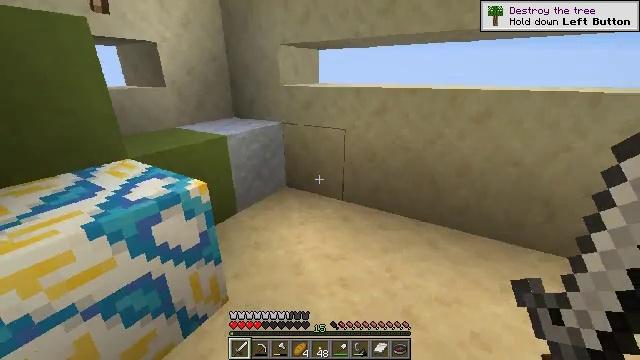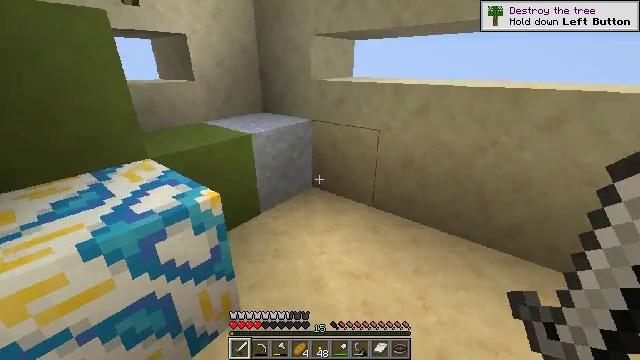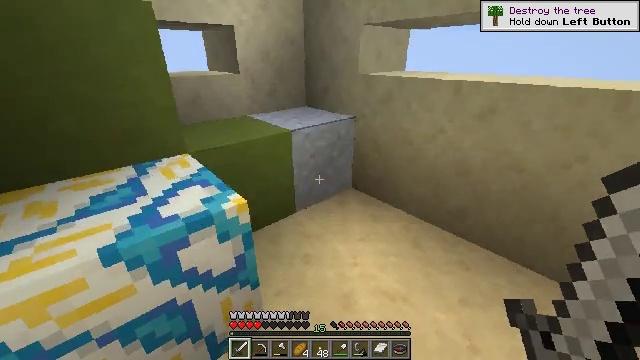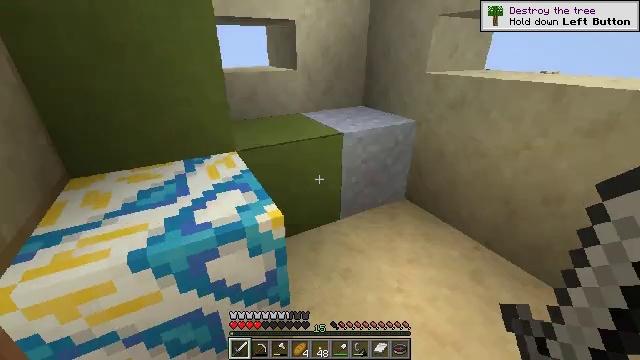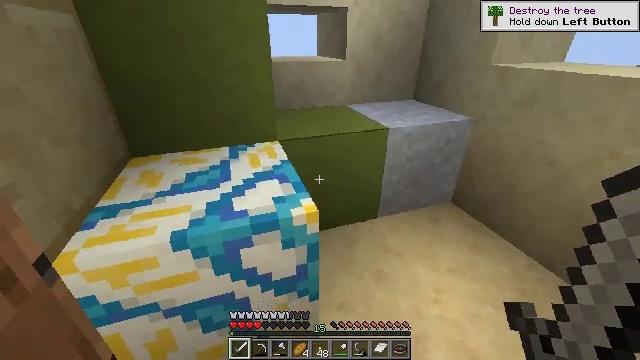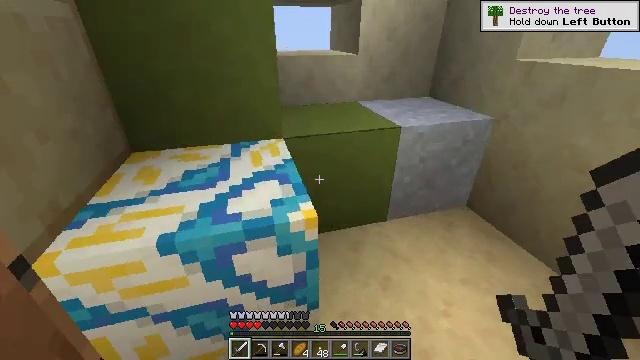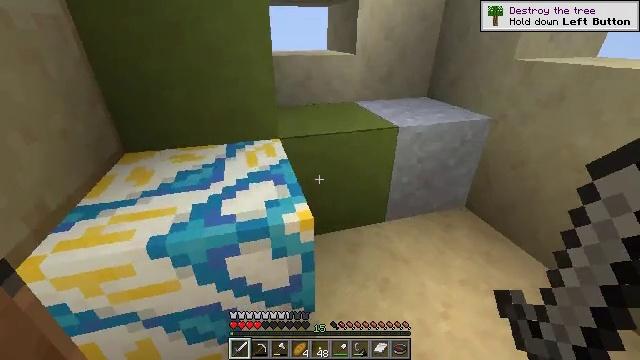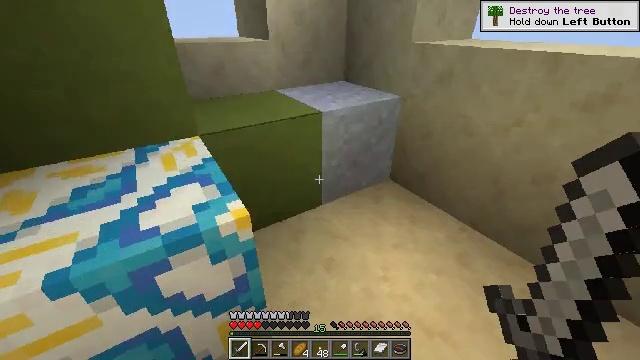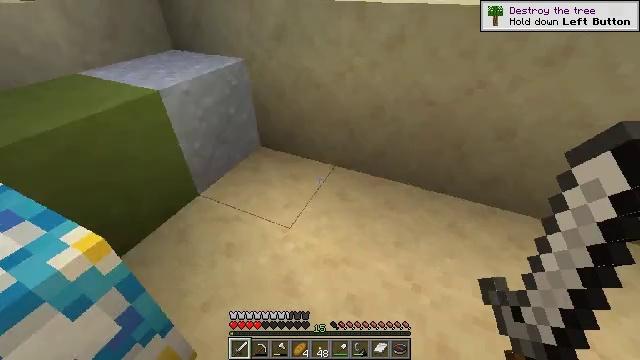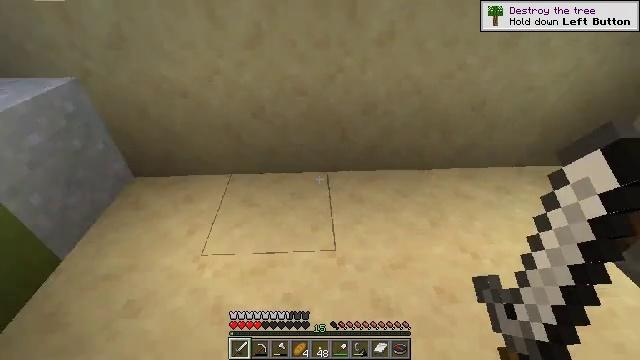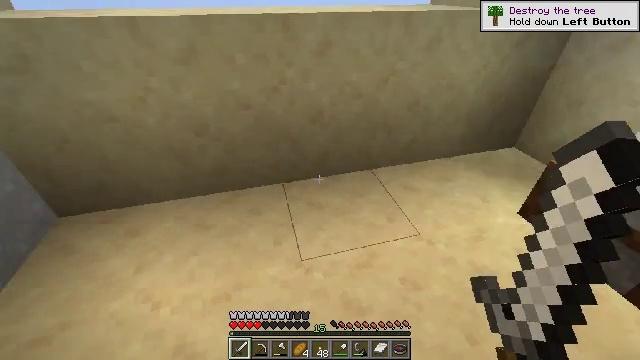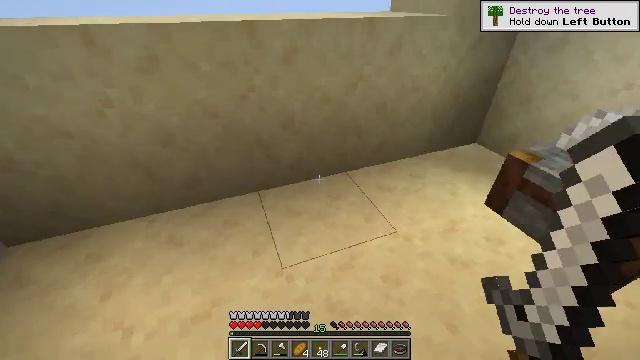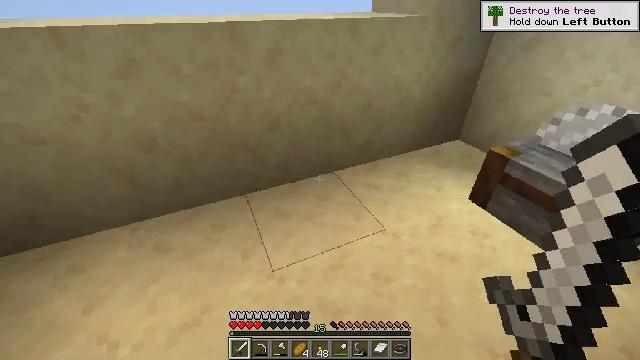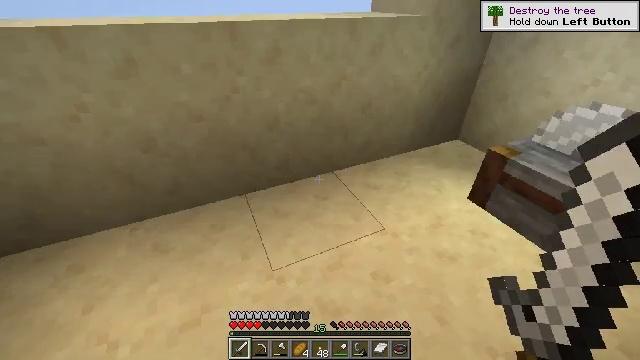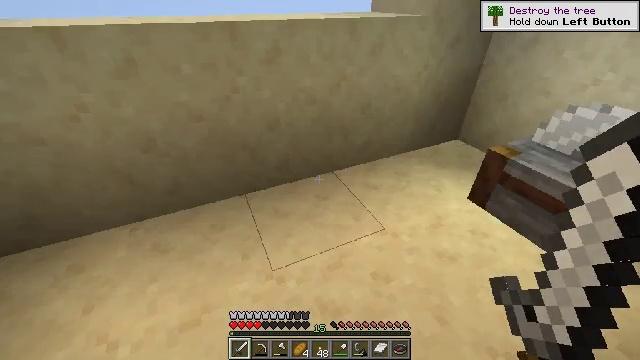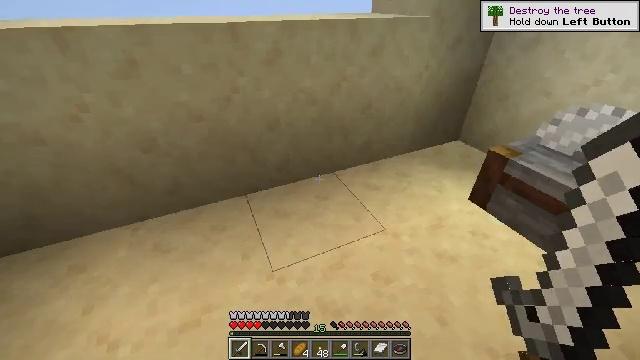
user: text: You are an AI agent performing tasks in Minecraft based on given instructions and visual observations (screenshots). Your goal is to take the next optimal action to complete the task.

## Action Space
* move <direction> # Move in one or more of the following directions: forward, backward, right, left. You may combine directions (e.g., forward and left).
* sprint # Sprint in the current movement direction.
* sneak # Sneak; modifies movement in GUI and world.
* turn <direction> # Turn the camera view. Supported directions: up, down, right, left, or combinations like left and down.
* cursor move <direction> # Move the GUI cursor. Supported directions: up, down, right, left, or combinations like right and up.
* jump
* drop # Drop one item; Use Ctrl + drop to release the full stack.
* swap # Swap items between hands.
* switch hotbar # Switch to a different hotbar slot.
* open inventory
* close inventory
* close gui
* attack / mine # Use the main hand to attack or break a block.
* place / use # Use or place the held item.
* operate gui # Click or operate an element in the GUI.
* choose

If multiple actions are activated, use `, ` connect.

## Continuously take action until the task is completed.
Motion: motion action
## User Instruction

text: Recycle the white glazed terracotta block.
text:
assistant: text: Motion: move forward, turn left and down
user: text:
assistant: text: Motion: move forward, turn left and down
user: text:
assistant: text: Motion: move forward, turn left
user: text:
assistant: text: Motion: turn left and down
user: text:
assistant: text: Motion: turn left
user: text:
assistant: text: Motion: no_op
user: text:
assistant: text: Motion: turn right and down
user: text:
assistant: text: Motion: turn right and down
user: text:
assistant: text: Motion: turn right
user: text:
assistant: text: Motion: turn right and up
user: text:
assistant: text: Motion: turn right and up
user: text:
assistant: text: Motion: turn right
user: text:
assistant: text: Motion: no_op
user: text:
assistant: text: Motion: no_op
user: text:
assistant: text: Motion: no_op
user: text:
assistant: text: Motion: turn left and up
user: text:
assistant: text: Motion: turn left and up
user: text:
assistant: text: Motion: turn left and down
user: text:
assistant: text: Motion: turn left and down
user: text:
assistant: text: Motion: no_op
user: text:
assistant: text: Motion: no_op
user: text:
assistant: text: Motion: no_op
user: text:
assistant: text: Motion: no_op
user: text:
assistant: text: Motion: turn left and down
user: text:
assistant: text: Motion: turn left and down
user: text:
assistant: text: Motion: no_op
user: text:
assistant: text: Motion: no_op
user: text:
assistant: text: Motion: no_op
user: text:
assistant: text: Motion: no_op
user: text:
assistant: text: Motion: no_op